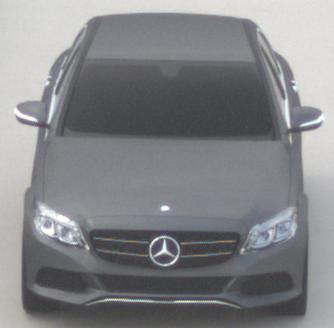
Make: Mercedes-Benz
Model: C 160
Detailed model: C-Class (205) Limousine
Model produced from: 2015/04
Model produced until: 2018/04
Doors: 4
Color: gray
Road condition: dry road
Daytime: midday
Contrast: low contrast